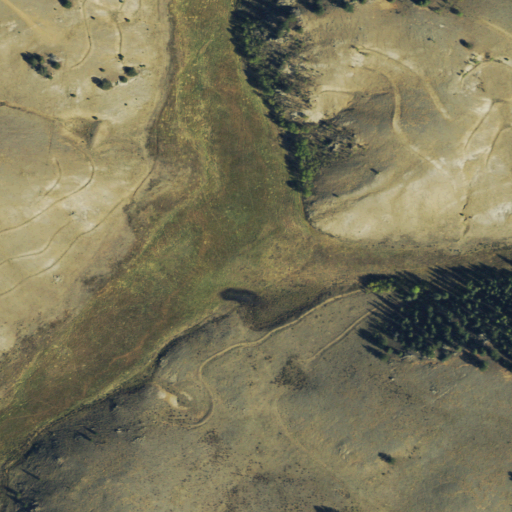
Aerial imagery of valley in Colorado named Little Ratcliff Gulch containing grassland, herbaceous wetlands, evergreen forest, and shrub